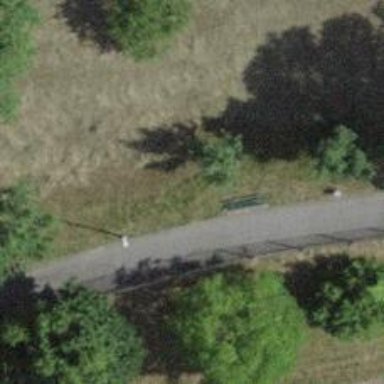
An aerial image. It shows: Bench.